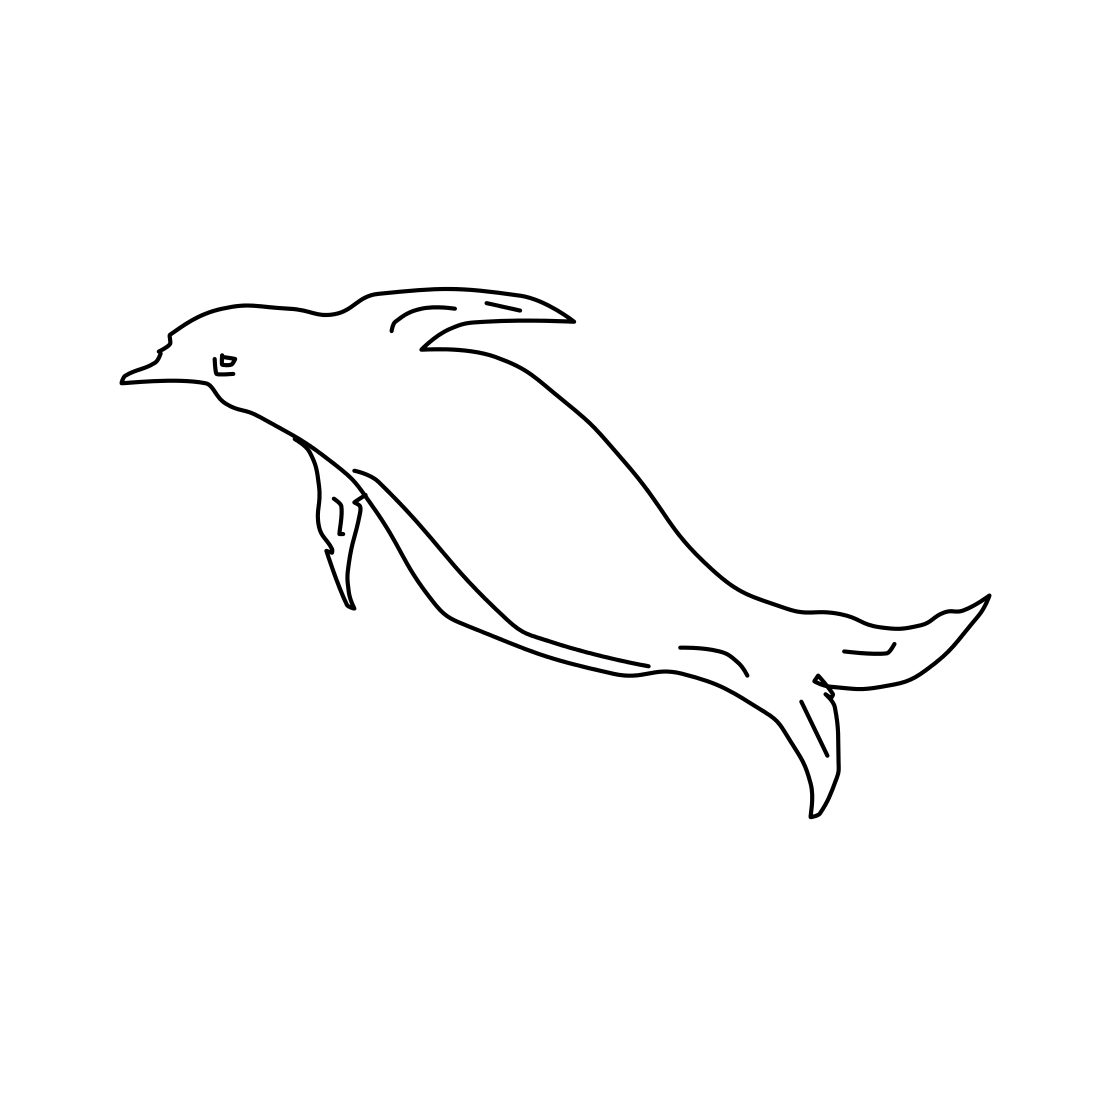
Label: dolphin